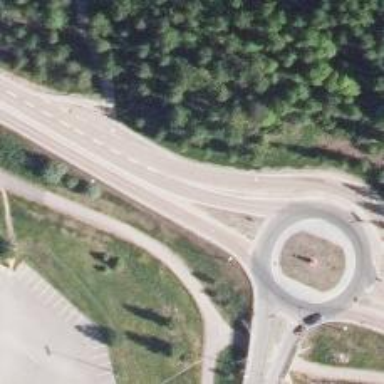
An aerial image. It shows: Secondary road with asphalt surface.